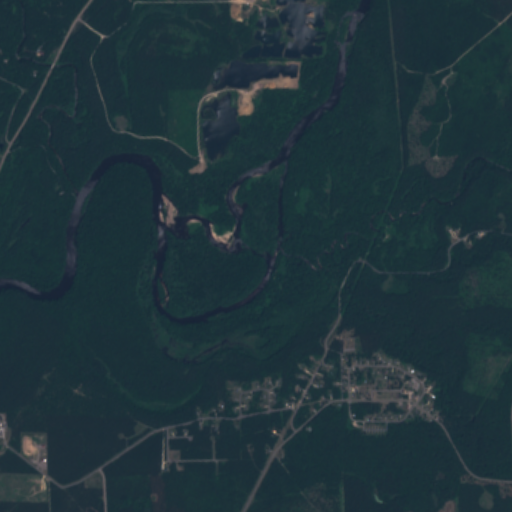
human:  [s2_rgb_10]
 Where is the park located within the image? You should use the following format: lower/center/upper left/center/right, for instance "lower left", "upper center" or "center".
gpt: The park is located in the lower right of the image.
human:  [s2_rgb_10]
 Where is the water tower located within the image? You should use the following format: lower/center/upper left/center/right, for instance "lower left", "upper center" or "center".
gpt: The water tower is located in the lower right of the image.
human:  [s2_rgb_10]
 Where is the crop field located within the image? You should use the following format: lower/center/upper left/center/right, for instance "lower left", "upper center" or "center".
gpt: There is no crop field in the image.